Field crop: maize
Growth stage: 2
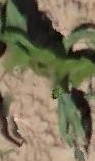
Species: maize